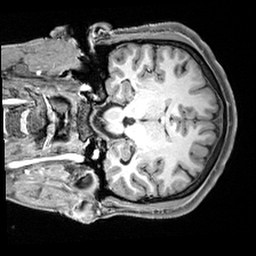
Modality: T1w
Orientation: coronal
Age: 27
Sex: male
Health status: healthy
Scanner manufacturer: siemens
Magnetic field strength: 3 T
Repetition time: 2.4 s
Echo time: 0.00217 s